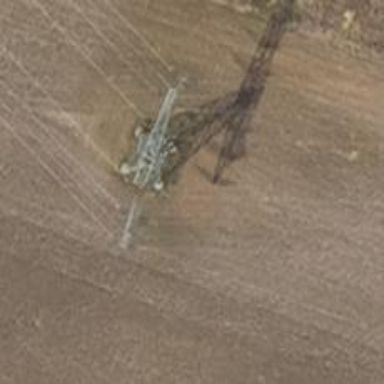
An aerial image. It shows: Power tower.